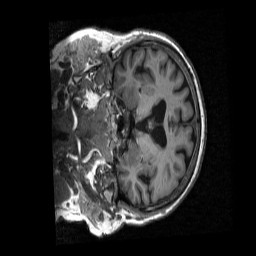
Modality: T1w
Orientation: coronal
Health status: ill
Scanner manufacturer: siemens
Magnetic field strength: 3 T
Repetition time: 2.3 s
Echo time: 0.00298 s